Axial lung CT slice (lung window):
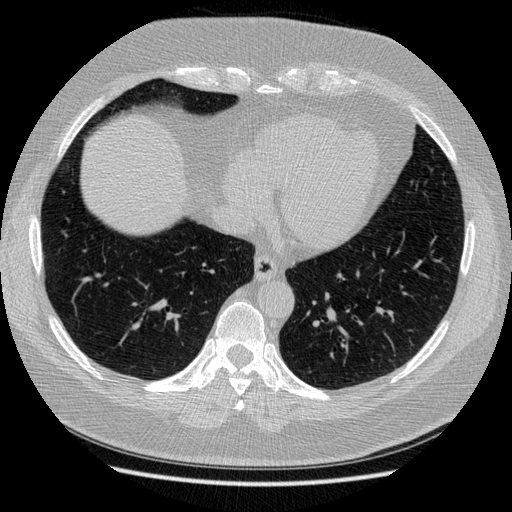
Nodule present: no